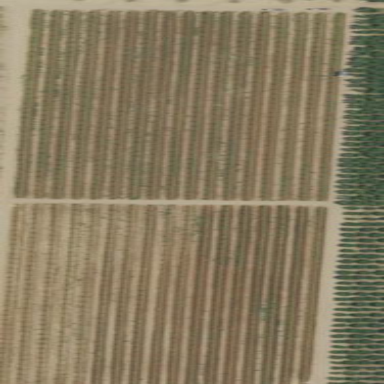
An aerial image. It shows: Orchard planted with peach trees.